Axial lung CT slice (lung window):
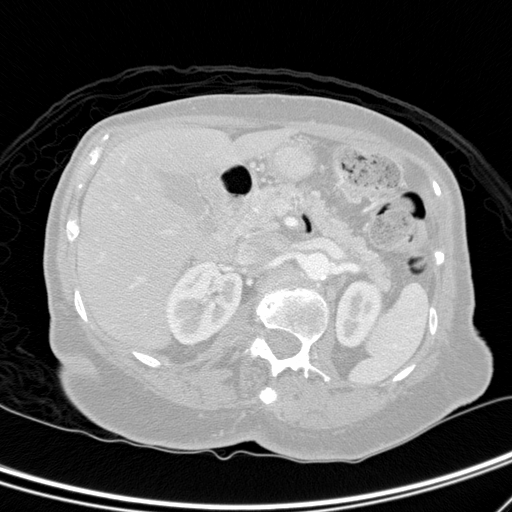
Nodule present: no